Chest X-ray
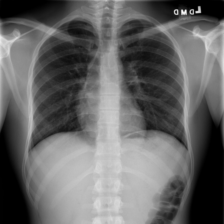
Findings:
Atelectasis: negative
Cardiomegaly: negative
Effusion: negative
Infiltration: negative
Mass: negative
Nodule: negative
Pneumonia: negative
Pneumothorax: negative
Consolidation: negative
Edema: negative
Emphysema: negative
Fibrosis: negative
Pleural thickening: negative
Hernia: negative